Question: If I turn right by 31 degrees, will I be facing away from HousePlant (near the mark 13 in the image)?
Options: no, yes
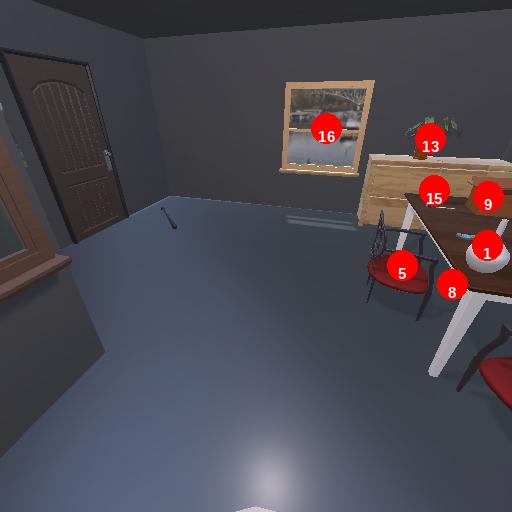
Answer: no